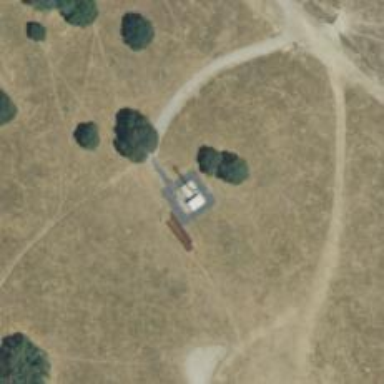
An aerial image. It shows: Mast tower used for communication.